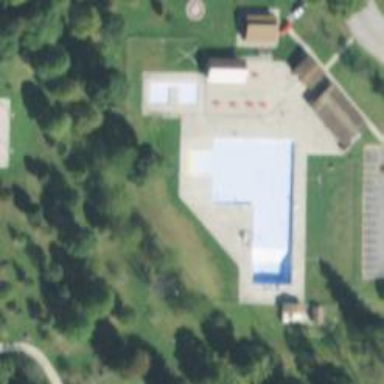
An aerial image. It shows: Lifeguard station.